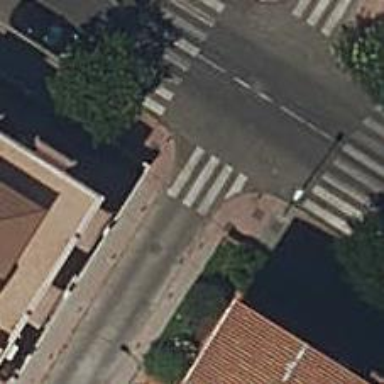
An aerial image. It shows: Marked road crossing.